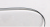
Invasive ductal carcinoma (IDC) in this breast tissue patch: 0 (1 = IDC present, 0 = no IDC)